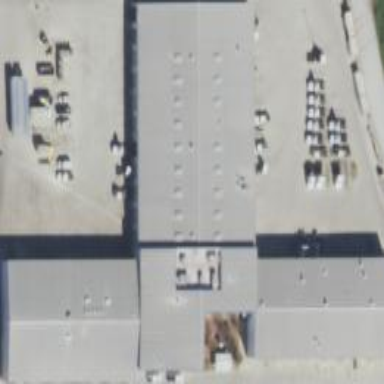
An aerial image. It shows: Warehouse.